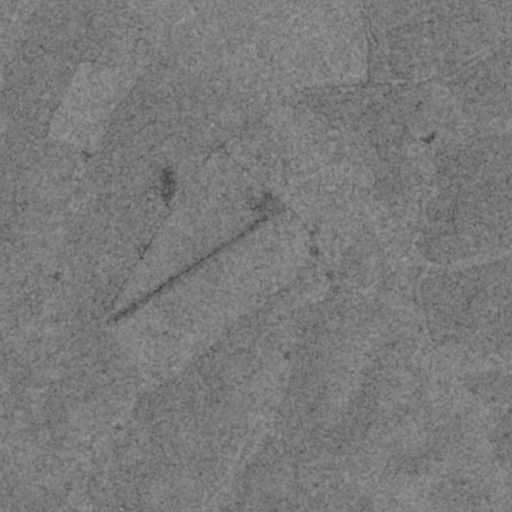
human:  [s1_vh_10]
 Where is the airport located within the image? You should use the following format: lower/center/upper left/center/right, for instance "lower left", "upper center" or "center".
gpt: The airport is located in the center left of the image.
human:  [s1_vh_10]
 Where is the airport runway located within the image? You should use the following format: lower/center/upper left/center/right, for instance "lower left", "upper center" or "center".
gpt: The airport runway is located in the center left of the image.
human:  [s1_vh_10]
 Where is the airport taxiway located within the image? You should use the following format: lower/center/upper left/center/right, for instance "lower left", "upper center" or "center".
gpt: The airport taxiway is located in the center of the image.
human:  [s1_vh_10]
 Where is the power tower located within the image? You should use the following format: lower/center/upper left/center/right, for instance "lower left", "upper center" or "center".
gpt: There is no power tower in the image.

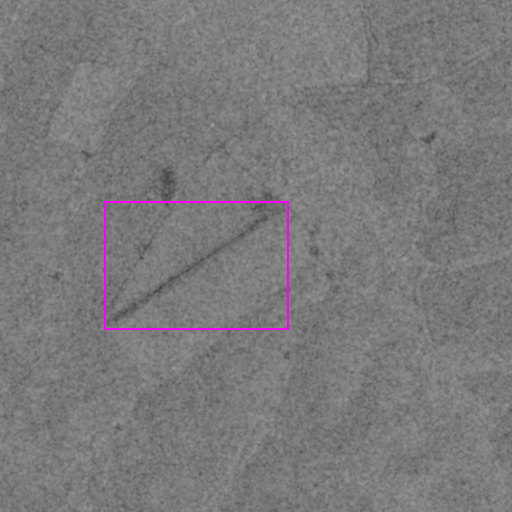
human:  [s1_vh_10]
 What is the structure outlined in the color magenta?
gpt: The structure outlined in magenta is an airport.
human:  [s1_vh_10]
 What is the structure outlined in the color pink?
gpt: There is no pink outline.